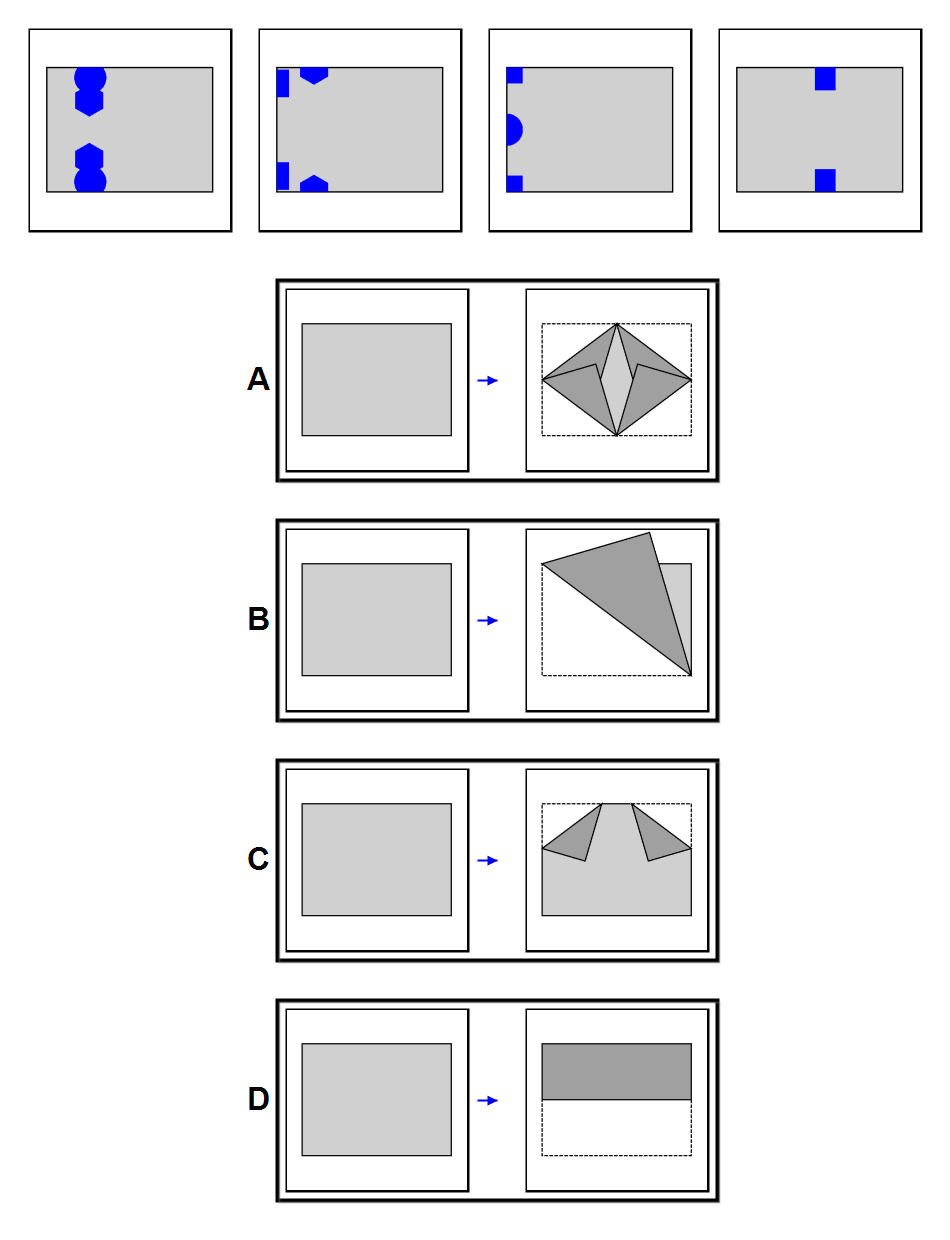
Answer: D